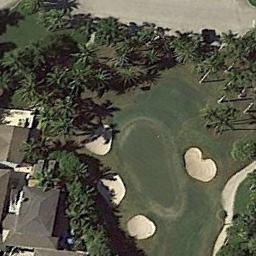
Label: golf_course